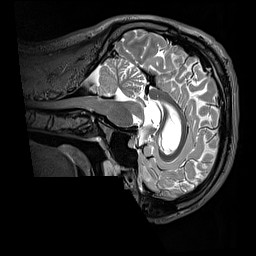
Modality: T2w
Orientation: sagittal
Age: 27
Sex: male
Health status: healthy
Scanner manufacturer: siemens
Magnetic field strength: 3 T
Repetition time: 3.2 s
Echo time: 0.568 s